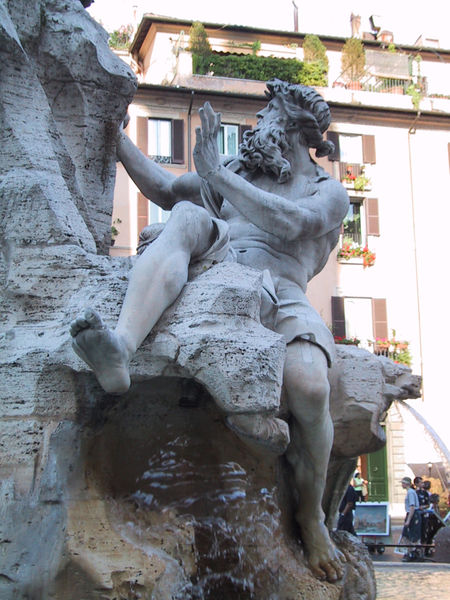
Titel: Vierströmebrunnen
Künstler: Giovanni Lorenzo Bernini
Standort: Rom, Piazza Navona (EU - I - Latium)
Schlagwörter: akt, mann, nackt, wasser, menschen, bunt, fenster, profil, haus, bart, stein, gitter, figur, brunnen, schornstein, skulptur, statue, balkon, füße, fassade, italien, fels, läden, detail, nabel, bildhauerei, plastik, foto, fotografie, strahl, photo, griechisch, geranien, markise, bernini, flussgott, behauen